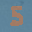
Label: 5